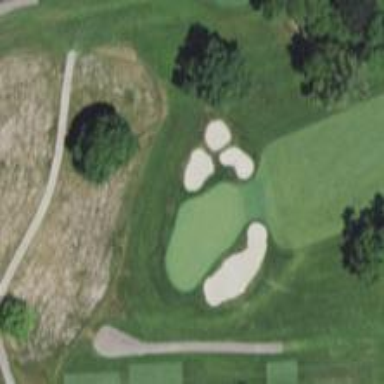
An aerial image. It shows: View of golf hole.